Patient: sex M, age 28
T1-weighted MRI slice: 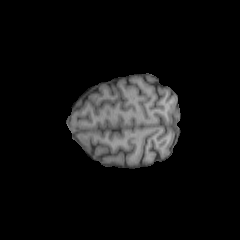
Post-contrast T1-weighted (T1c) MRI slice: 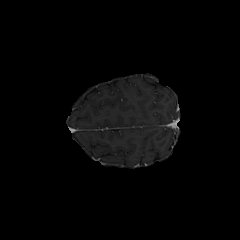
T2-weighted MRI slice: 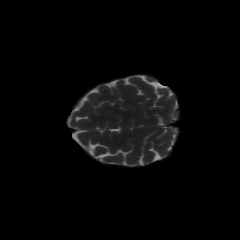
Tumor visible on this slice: no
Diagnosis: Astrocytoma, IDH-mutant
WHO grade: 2